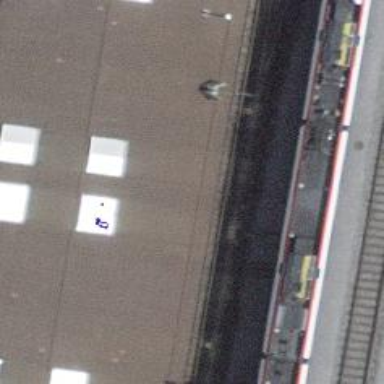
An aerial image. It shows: Railway yard with electrified tracks and single track.